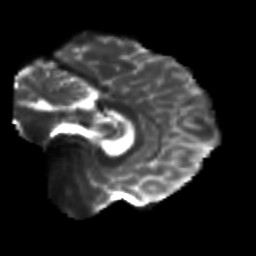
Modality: T2w
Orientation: sagittal
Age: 26
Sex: male
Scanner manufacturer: siemens
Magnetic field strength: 3 T
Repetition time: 3.5 s
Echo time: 0.113 s